九年级 · 画法几何学
(本小题 8.0 分)

在Rt $\triangle A B C$ 中, $\angle C=90^{\circ}$.

(1) 如图 (1), 点 $O$ 在斜边 $A B$ 上, 以点 $O$ 为圆心, $O B$ 长为半径的圆交 $A B$ 于点 $D$, 交 $B C$ 于点 $E$,与边 $A C$ 相切于点 $F$.求证: $\angle 1=\angle 2$;

(2)在图(2)中作 $\odot M$ ，使它满足以下条件:

(1)圆心在边 $A B$ 上; (2) 经过点 $B$; (3)与边 $A C$ 相切.

(尺规作图, 只保留作图痕迹, 不要求写出作法)

图(1)

图(2)
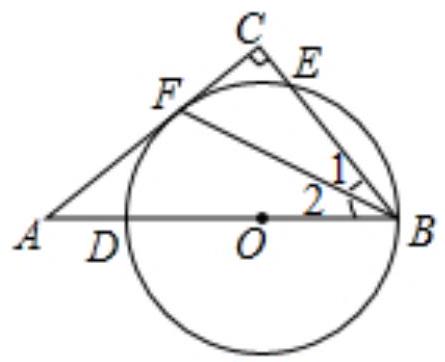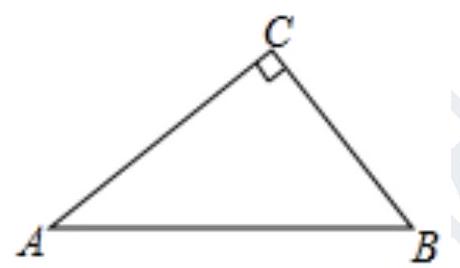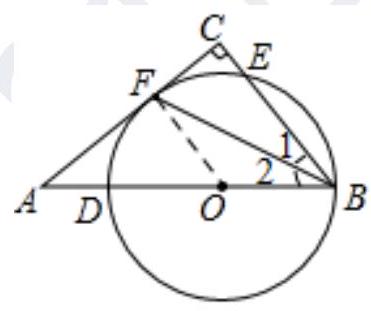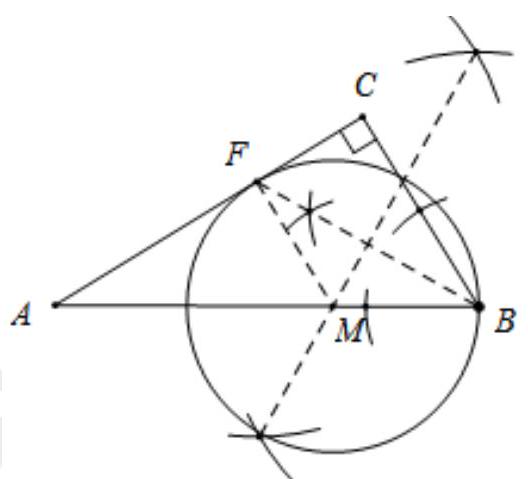
答案: 解: (1)证明：如图(1), 连接 $O F$,

图(1)

$\because A C$ 是 $\odot O$ 的切线,

$\therefore O F \perp A C$,

$\because \angle C=90^{\circ}$,

$\therefore O F / / B C$,
$\therefore \angle 1=\angle O F B$,

$\because O F=O B$,

$\therefore \angle O F B=\angle 2$,

$\therefore \angle 1=\angle 2$.

(2)如图(2)所示 $\odot M$ 为所求.

(1) 作 $\angle A B C$ 平分线交 $A C$ 于 $F$ 点,

(2)作 $B F$ 的垂直平分线交 $A B$ 于 $M$, 以 $M B$ 为半径作圆,即 $\odot M$ 为所求.

证明: $\because M$ 在 $B F$ 的垂直平分线上,

$\therefore M F=M B$,

$\therefore \angle M B F=\angle M F B$,

又 $\because B F$ 平分 $\angle A B C$,

图(2)

$\therefore \angle M B F=\angle C B F$,

$\therefore \angle C B F=\angle M F B$,

$\therefore M F / / B C$,

$\because \angle C=90^{\circ}$,

$\therefore F M \perp A C$,

$\therefore \odot M$ 与边 $A C$ 相切.

【解析】本题主要考查圆和切线的性质和基本作图的综合应用. 掌握连接圆心和切点的半径与切线垂直是解题的关键,

(1)连接 $O F$, 可证得 $O F / / B C$, 结合平行线的性质和圆的特性可求得 $\angle 1=\angle O F B=\angle 2$, 可得出结论;

(2) 由 (1)可知切点是 $\angle A B C$ 的角平分线和 $A C$ 的交点, 圆心在 $B F$ 的垂直平分线上, 由此即可作出 $\odot M$.